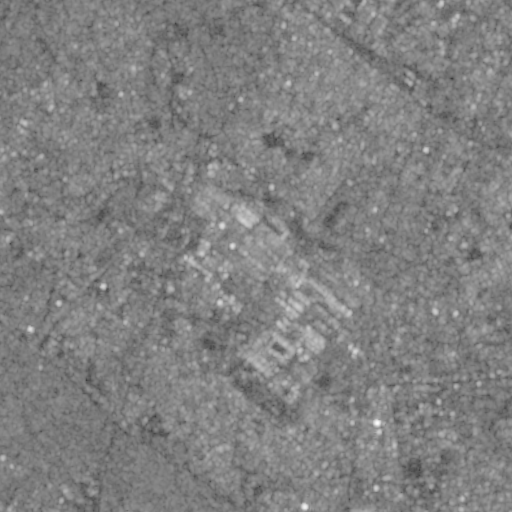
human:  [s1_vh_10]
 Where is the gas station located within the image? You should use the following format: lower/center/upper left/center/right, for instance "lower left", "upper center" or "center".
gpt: The gas station is located in the center left of the image.
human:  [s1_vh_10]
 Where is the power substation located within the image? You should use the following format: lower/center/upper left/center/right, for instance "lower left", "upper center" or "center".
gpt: The power substation is located in the center of the image.
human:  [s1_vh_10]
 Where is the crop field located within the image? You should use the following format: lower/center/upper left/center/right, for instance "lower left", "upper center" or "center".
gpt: There is no crop field in the image.

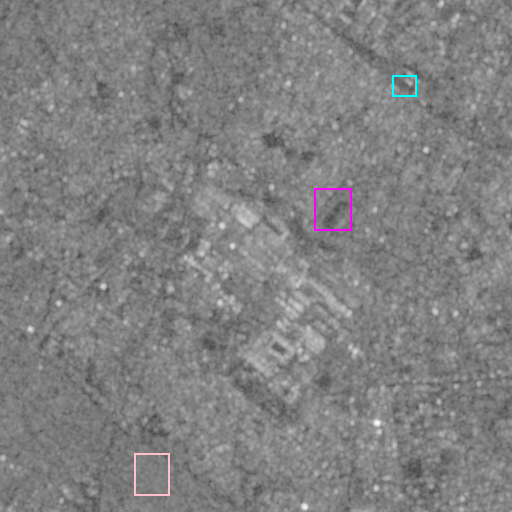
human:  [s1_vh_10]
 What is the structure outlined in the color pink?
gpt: The structure outlined in pink is a crop field.
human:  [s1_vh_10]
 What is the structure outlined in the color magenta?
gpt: The structure outlined in magenta is a park.
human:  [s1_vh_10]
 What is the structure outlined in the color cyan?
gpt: The structure outlined in cyan is a parking lot.
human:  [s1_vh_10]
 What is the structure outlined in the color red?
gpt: There is no red outline.